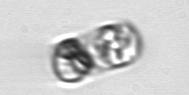
Label: Guinardia_delicatula_TAG_internal_parasite